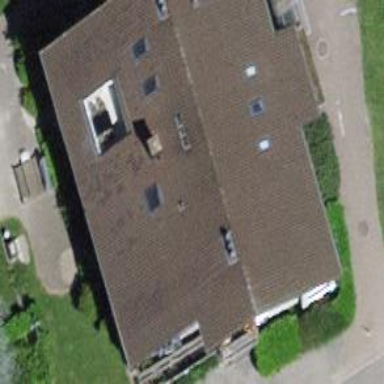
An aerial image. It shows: Residential building with gabled roof.